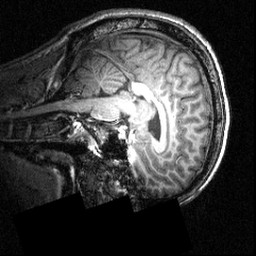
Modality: T1w
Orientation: sagittal
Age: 22
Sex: male
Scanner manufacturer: siemens
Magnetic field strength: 3.951 T
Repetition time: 1.5 s
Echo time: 0.00335 s